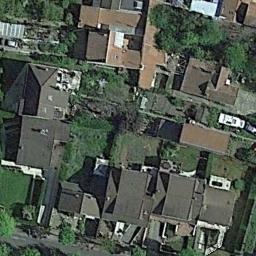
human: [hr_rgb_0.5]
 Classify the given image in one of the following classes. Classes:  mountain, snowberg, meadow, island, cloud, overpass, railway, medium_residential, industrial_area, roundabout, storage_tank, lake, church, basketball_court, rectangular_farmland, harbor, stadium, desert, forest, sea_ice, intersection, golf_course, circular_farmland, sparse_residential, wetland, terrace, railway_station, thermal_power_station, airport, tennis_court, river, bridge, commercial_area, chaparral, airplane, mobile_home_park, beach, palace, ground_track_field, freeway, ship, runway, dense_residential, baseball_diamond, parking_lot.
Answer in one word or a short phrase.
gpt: dense_residential